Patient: sex F, age 58
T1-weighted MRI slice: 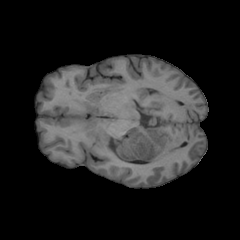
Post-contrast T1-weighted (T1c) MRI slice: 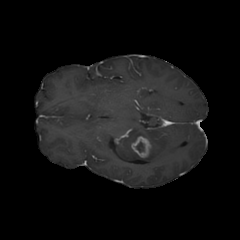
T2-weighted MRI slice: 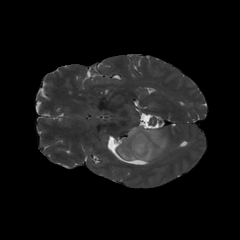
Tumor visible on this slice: yes
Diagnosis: Glioblastoma, IDH-wildtype
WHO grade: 4